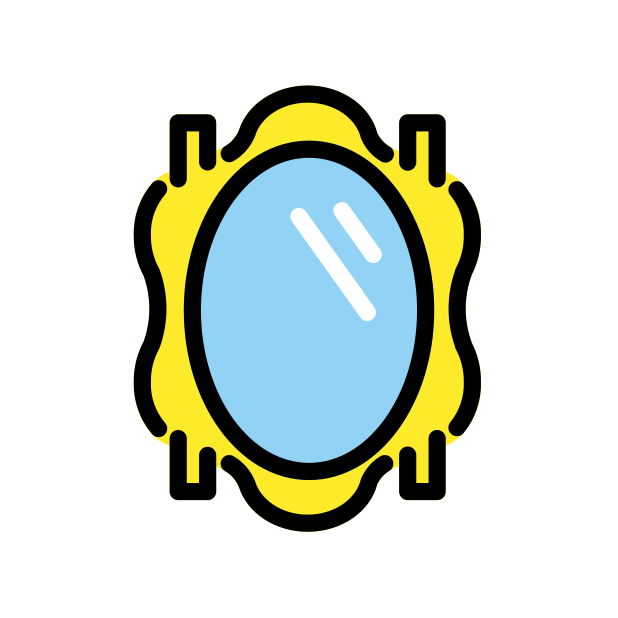
mirror